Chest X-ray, AP view. Patient: 35 years old, sex F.
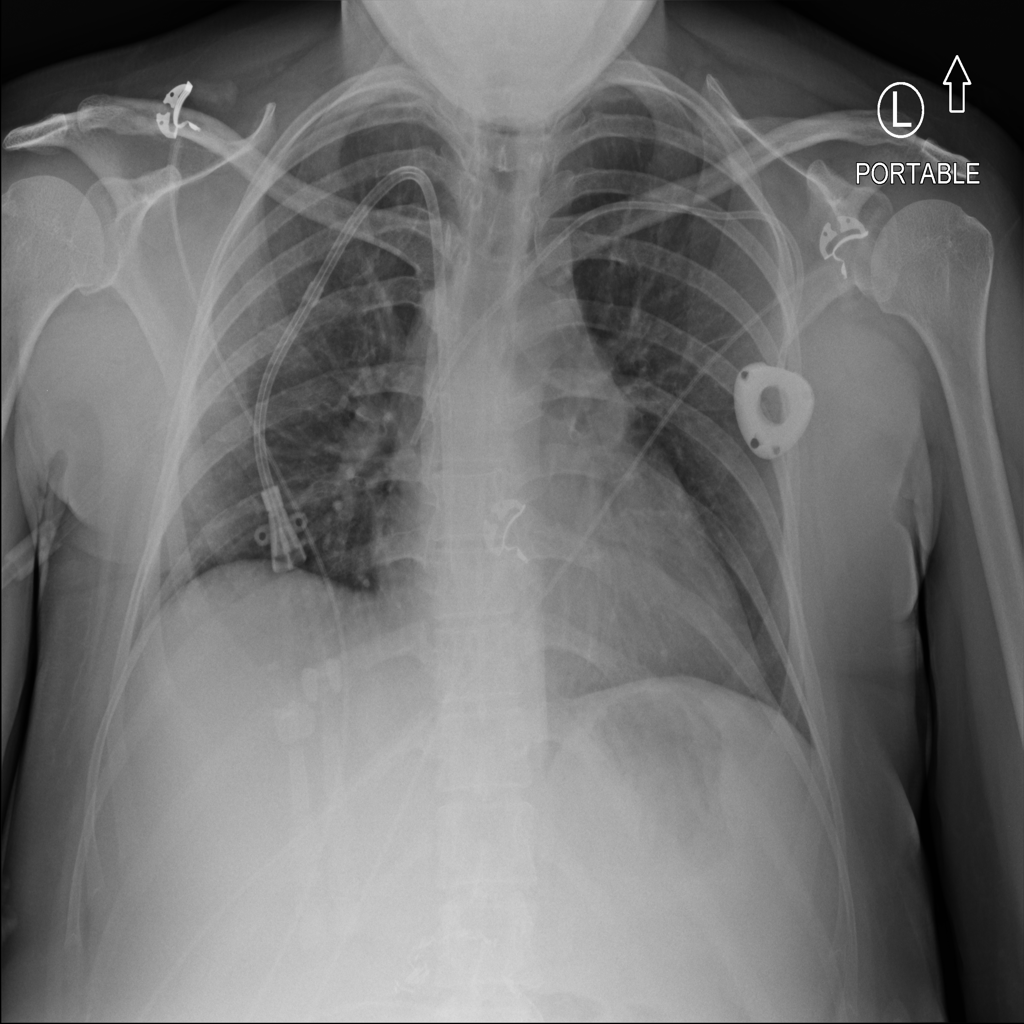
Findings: No Finding